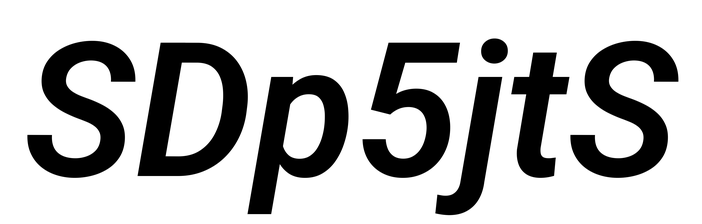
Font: Roboto-Italic_SemiBold_Italic